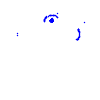
Particle: kaon